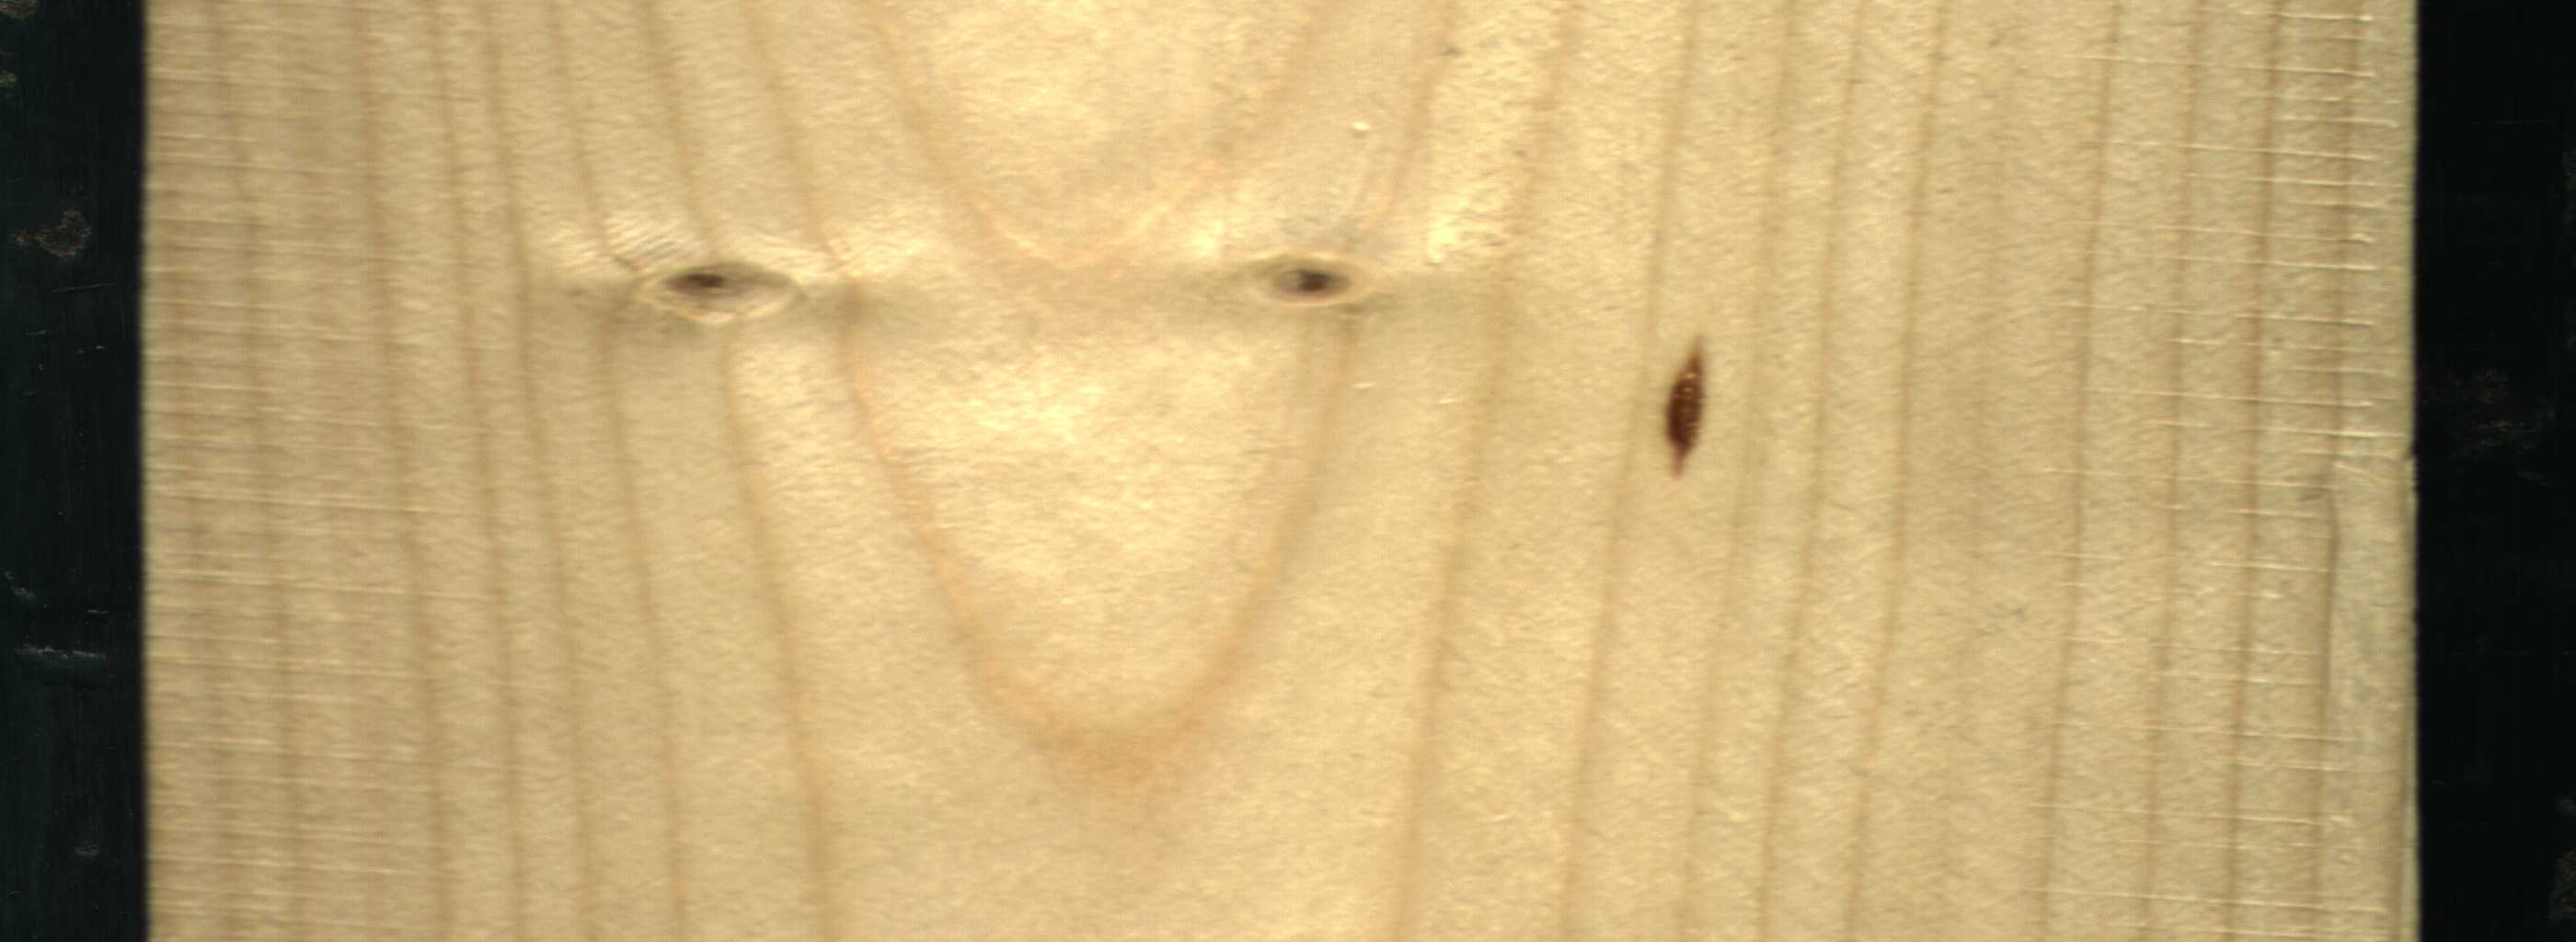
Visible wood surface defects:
resin
Live_Knot
Live_Knot